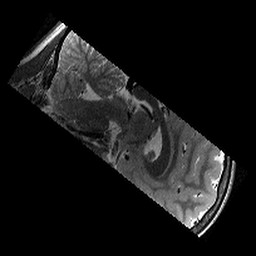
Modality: T2w
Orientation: sagittal
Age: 9
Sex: male
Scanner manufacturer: siemens
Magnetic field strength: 3 T
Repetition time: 9.23 s
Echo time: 0.067 s